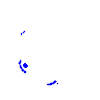
Particle: proton